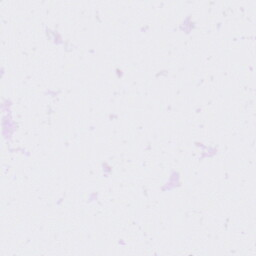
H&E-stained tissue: Ovarian